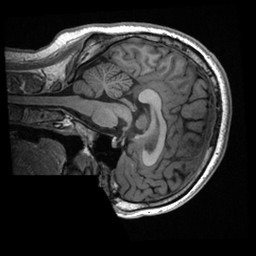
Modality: T1w
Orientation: sagittal
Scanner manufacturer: ge
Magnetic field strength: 3 T
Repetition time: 0.007664 s
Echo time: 0.002936 s